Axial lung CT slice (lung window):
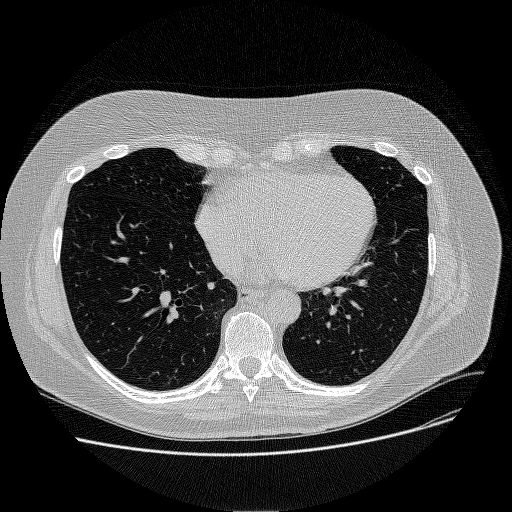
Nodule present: no